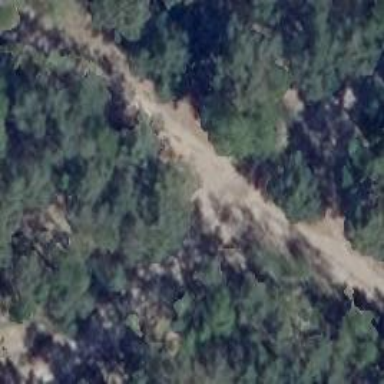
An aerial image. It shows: Sandy track with grade 4 tracktype.